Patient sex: F
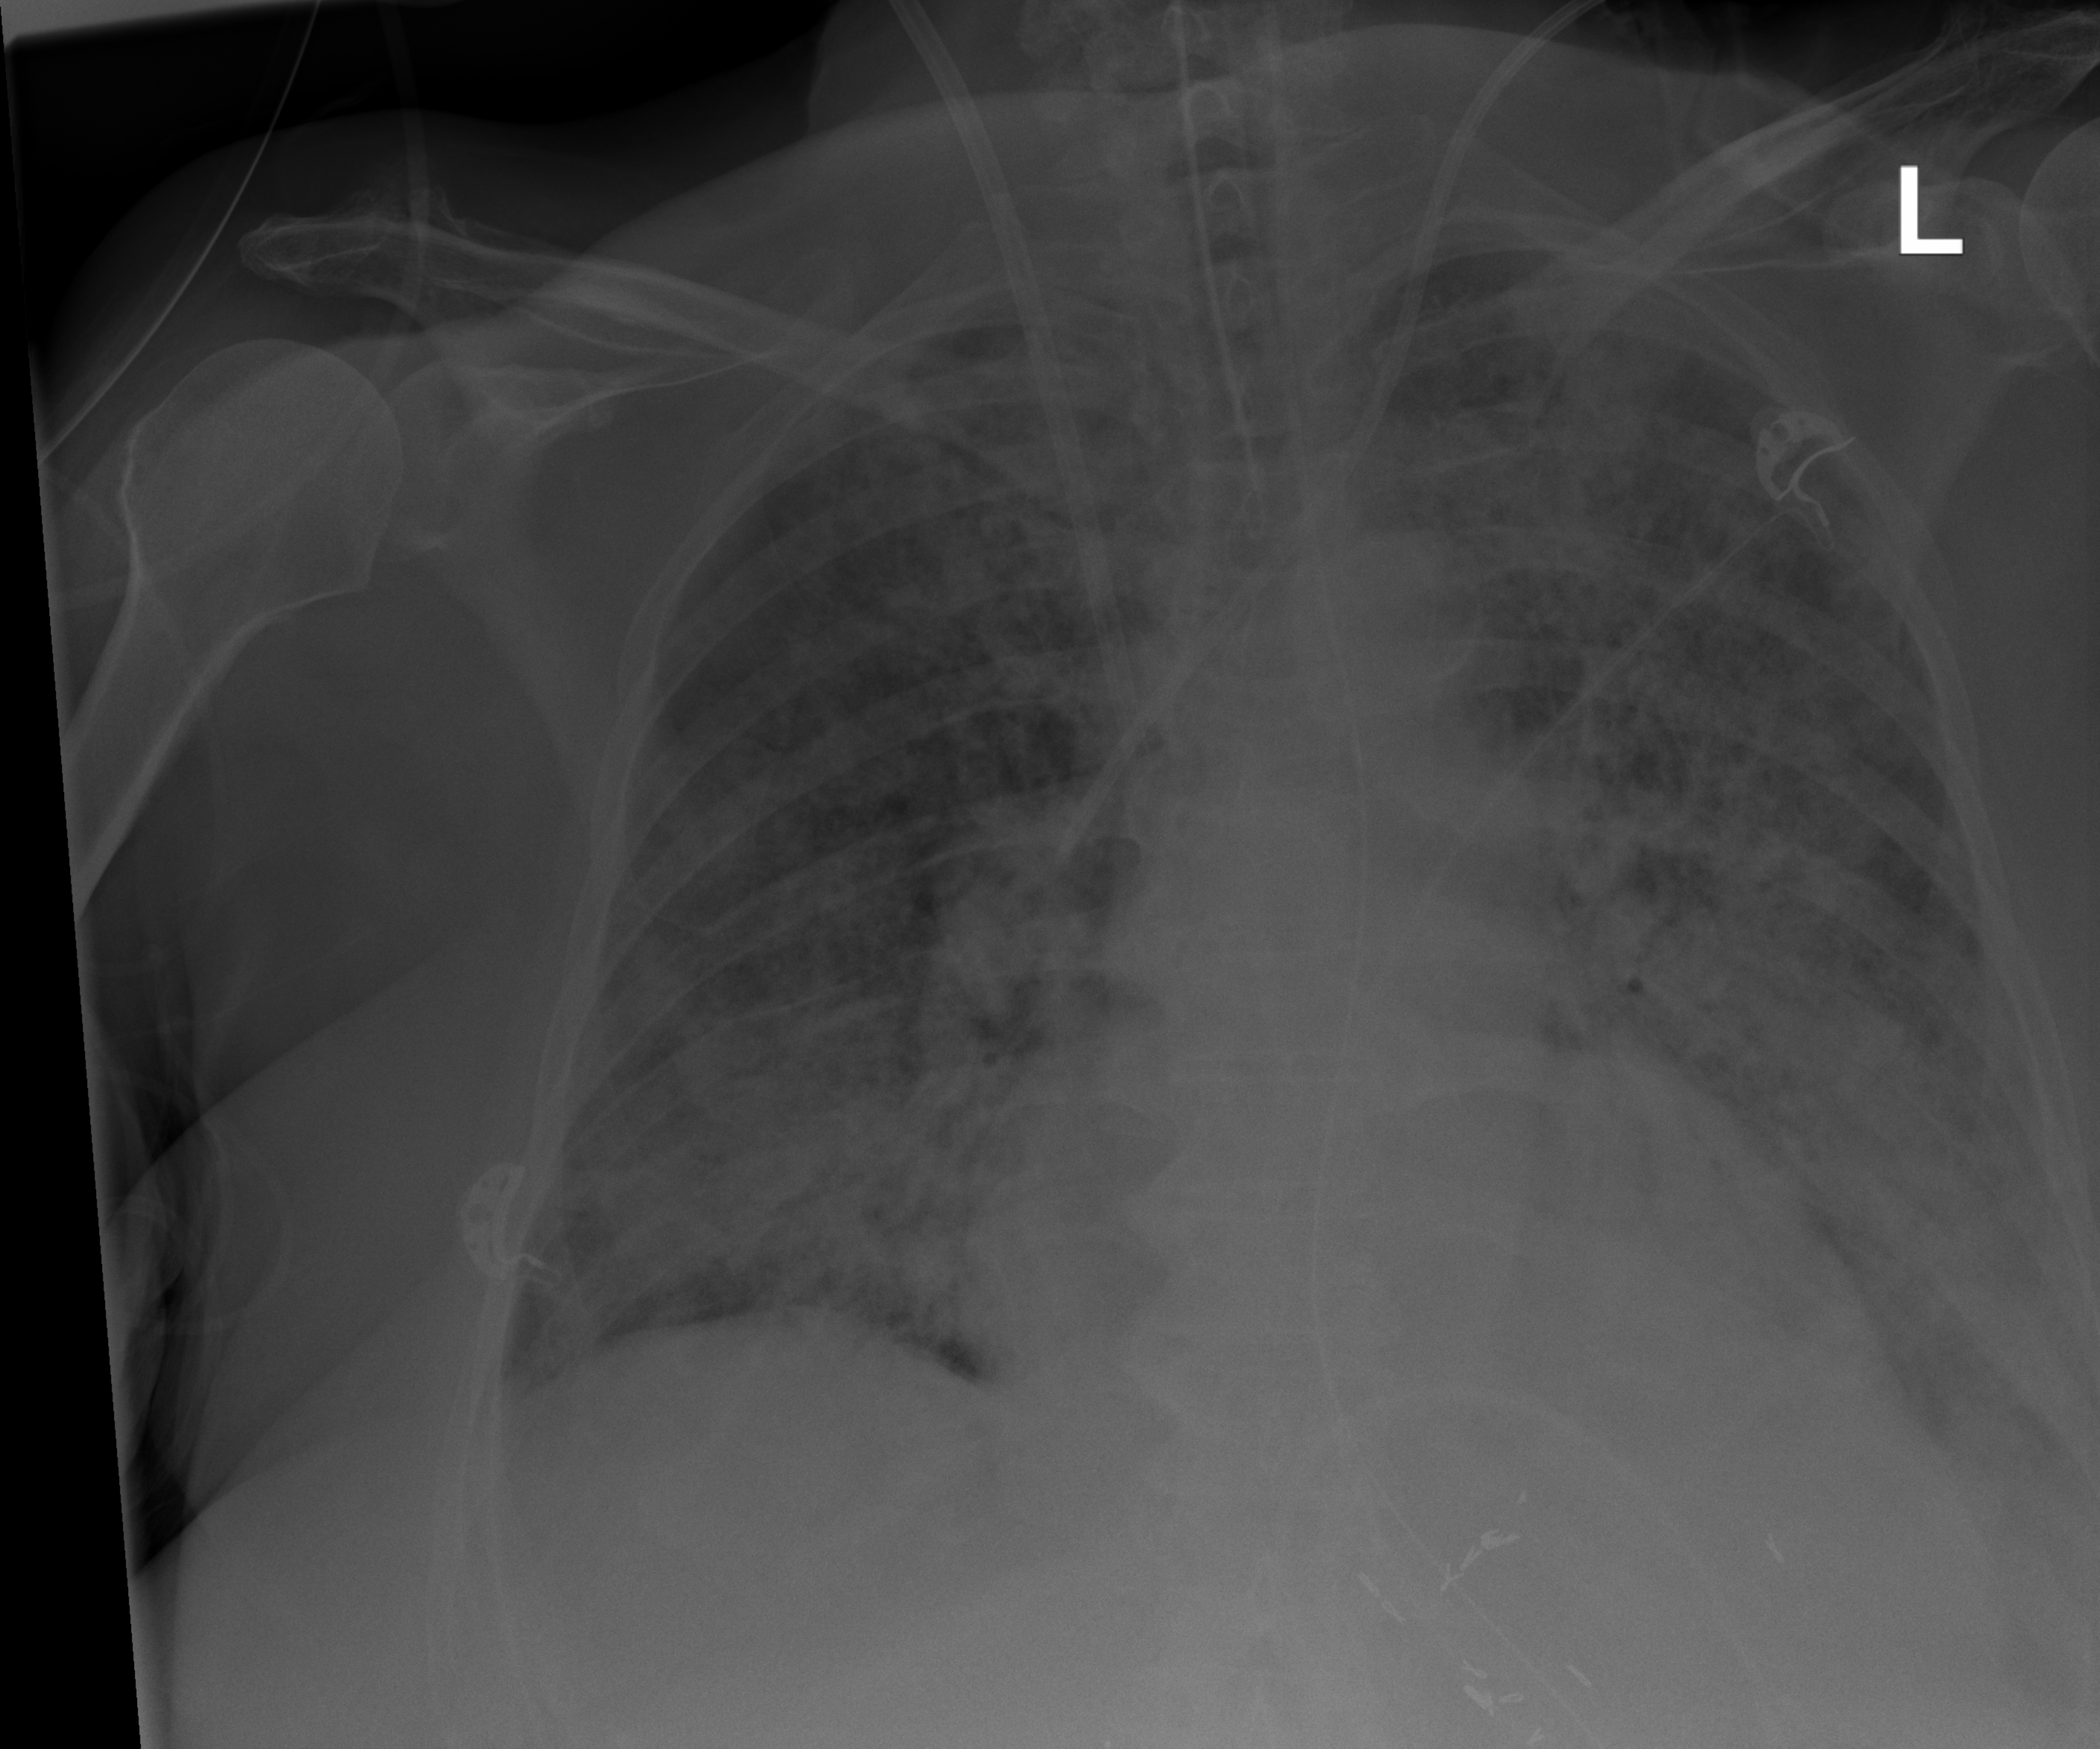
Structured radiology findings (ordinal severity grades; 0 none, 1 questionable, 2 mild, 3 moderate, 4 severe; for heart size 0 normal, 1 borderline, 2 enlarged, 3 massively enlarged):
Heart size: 2
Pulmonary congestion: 2
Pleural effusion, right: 1
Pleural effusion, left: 2
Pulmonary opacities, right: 4
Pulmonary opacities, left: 4
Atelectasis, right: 3
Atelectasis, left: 3